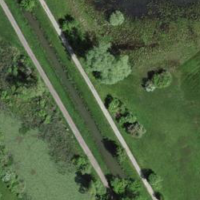
EUNIS habitat code: 25
Species observed at this site:
Thaumetopoea processionea
Tettigonia viridissima